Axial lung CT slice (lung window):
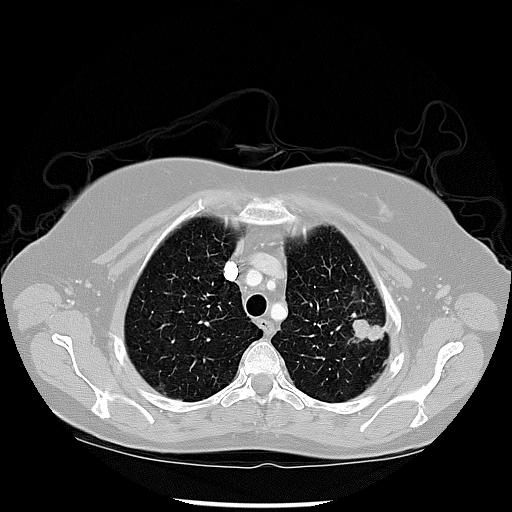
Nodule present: yes
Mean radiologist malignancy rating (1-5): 4